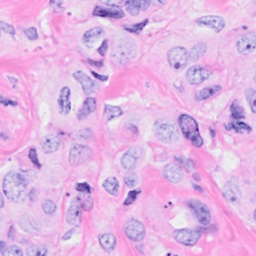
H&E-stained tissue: Breast